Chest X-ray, PA view. Patient: 47 years old, sex M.
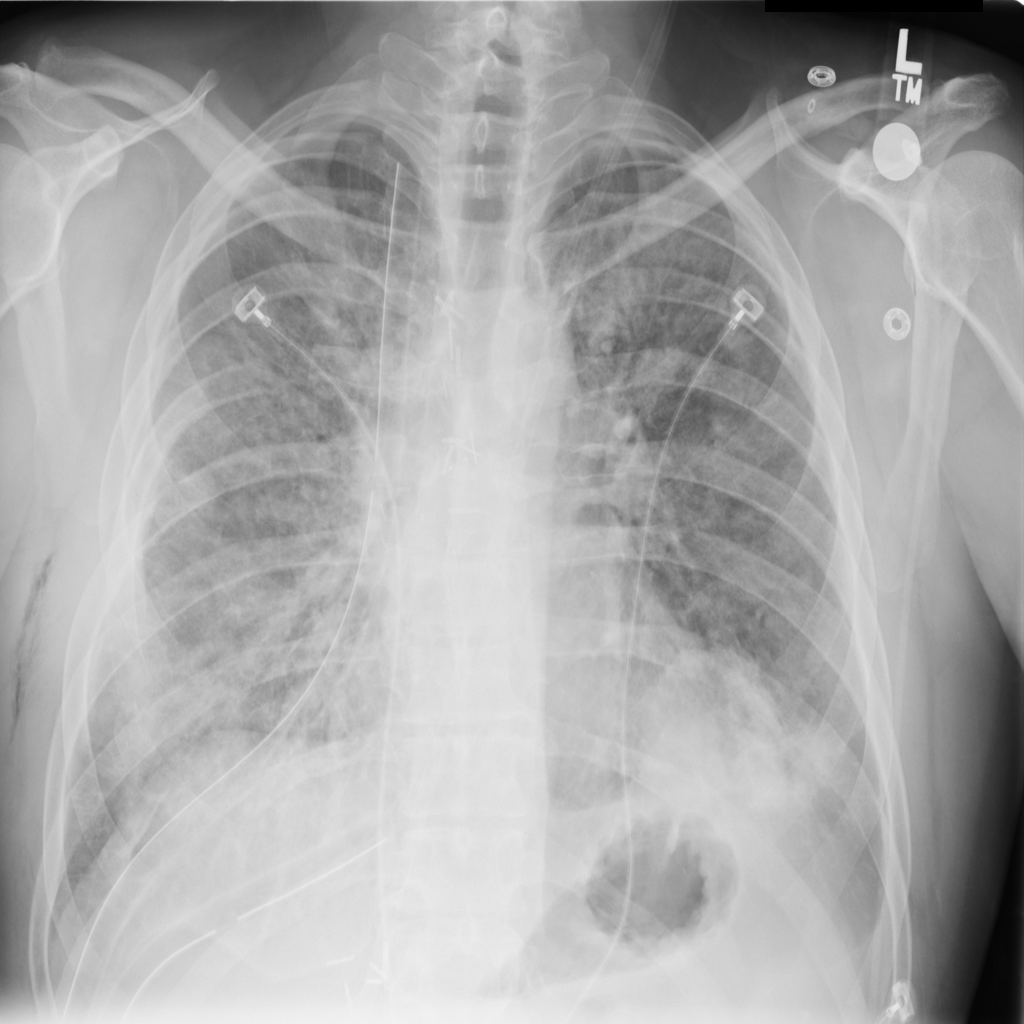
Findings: Infiltration, Mass, Nodule